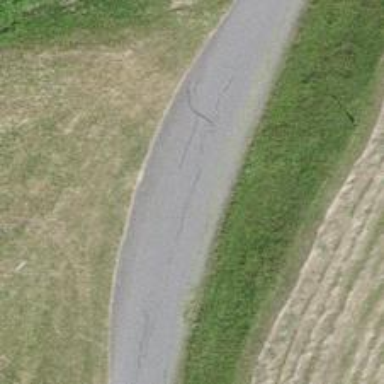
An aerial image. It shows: Passing place on the road.